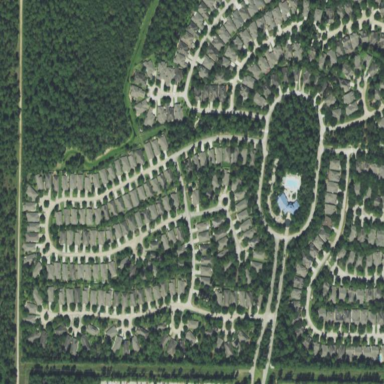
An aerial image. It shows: Residential neighbourhood.